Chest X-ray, PA view. Patient: 73 years old, sex M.
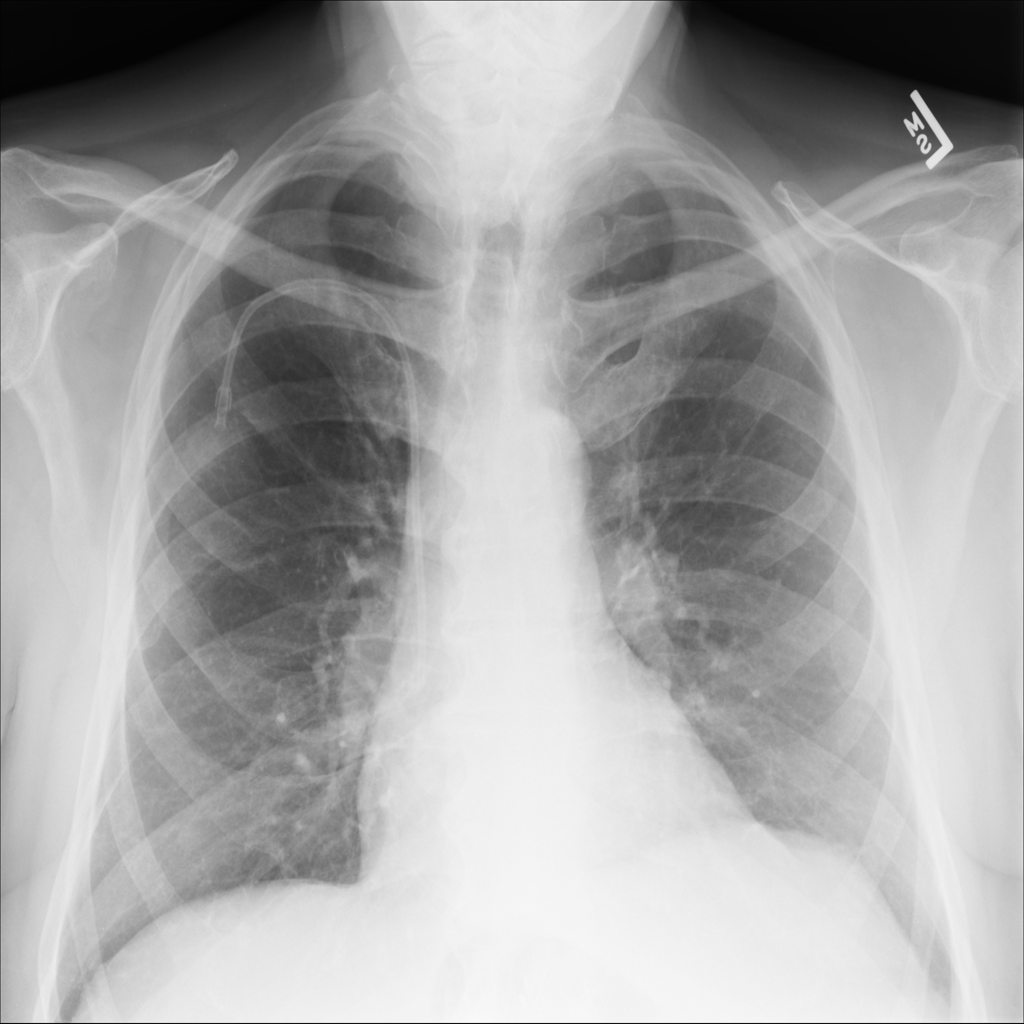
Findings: No Finding